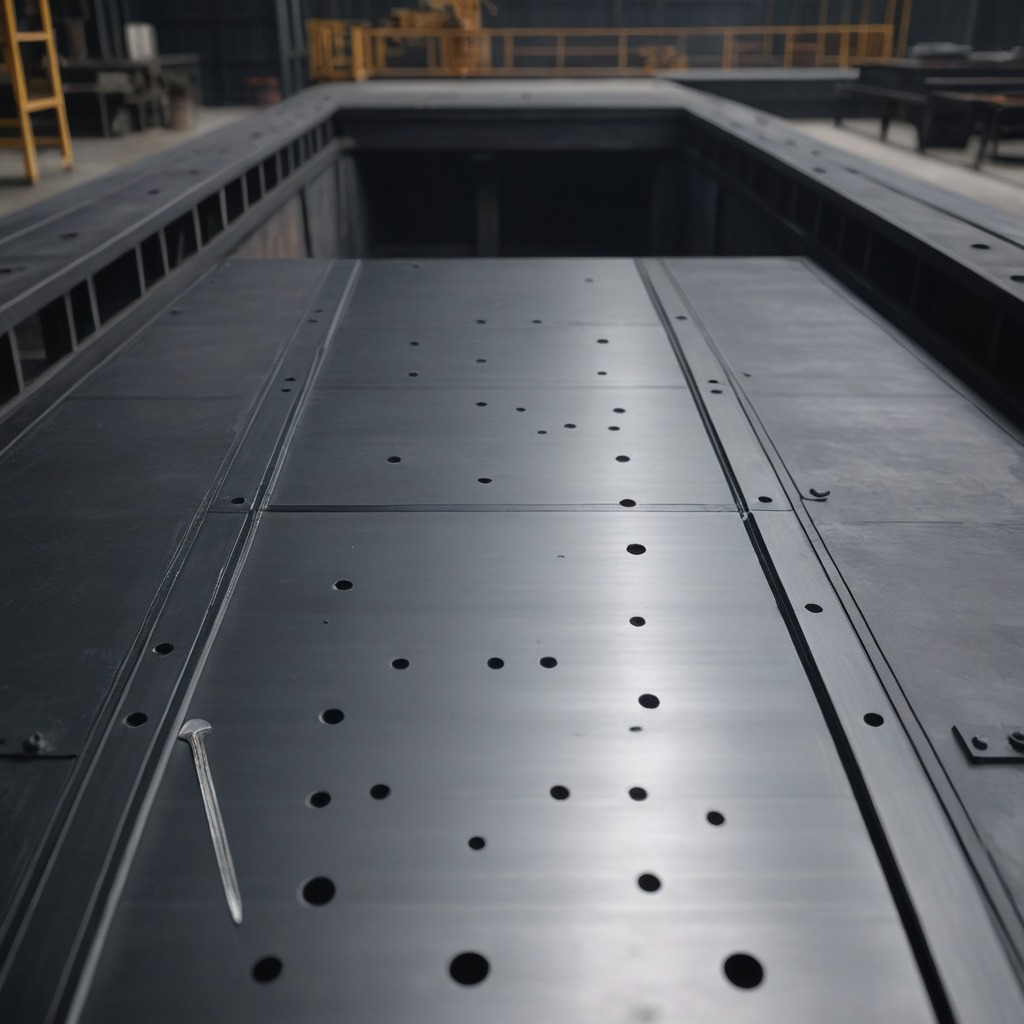
An iron nail is lying on the cold steel table in a mining workshop.